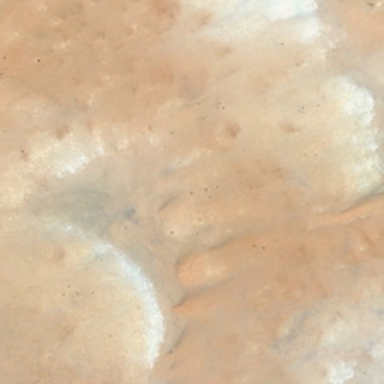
A piece of sand in the desert is like fish scale .